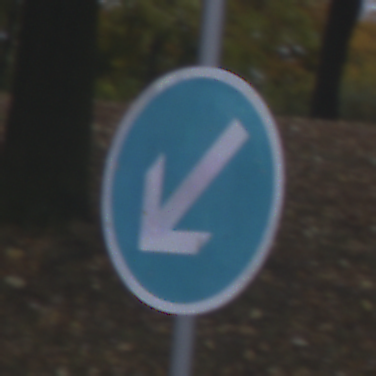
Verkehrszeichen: VorgeschriebeneVorbeifahrtLinks
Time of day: MorningAfternoon
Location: Outdoor (Urban)
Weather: Overcast
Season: NotSpecified
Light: Natural